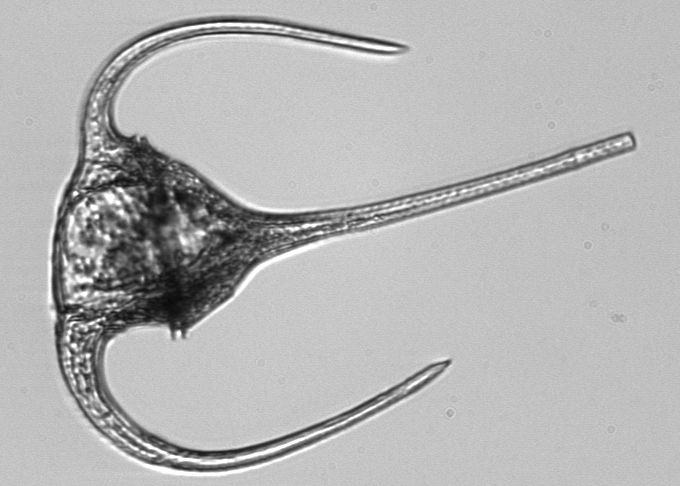
Label: Tripos